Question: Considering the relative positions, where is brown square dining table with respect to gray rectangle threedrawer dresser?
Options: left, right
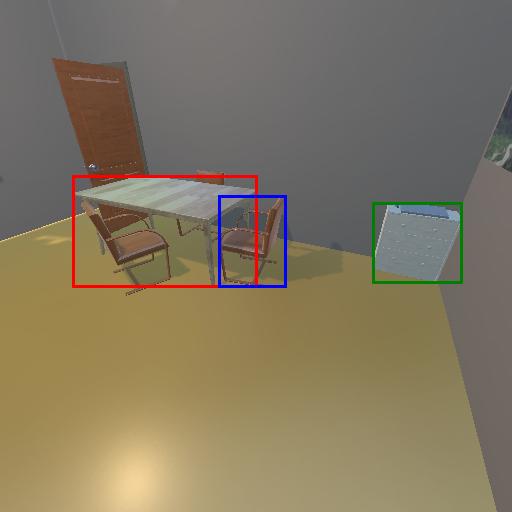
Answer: left